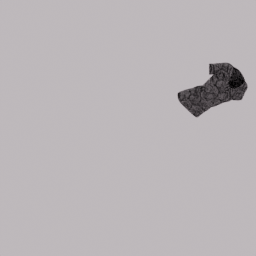
Label: people